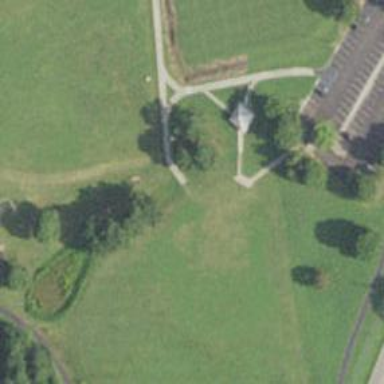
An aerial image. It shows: War memorial steeped in history.